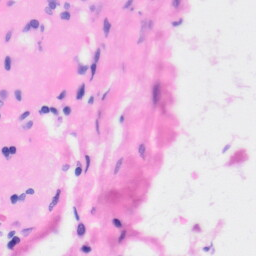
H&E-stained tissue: Kidney